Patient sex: F
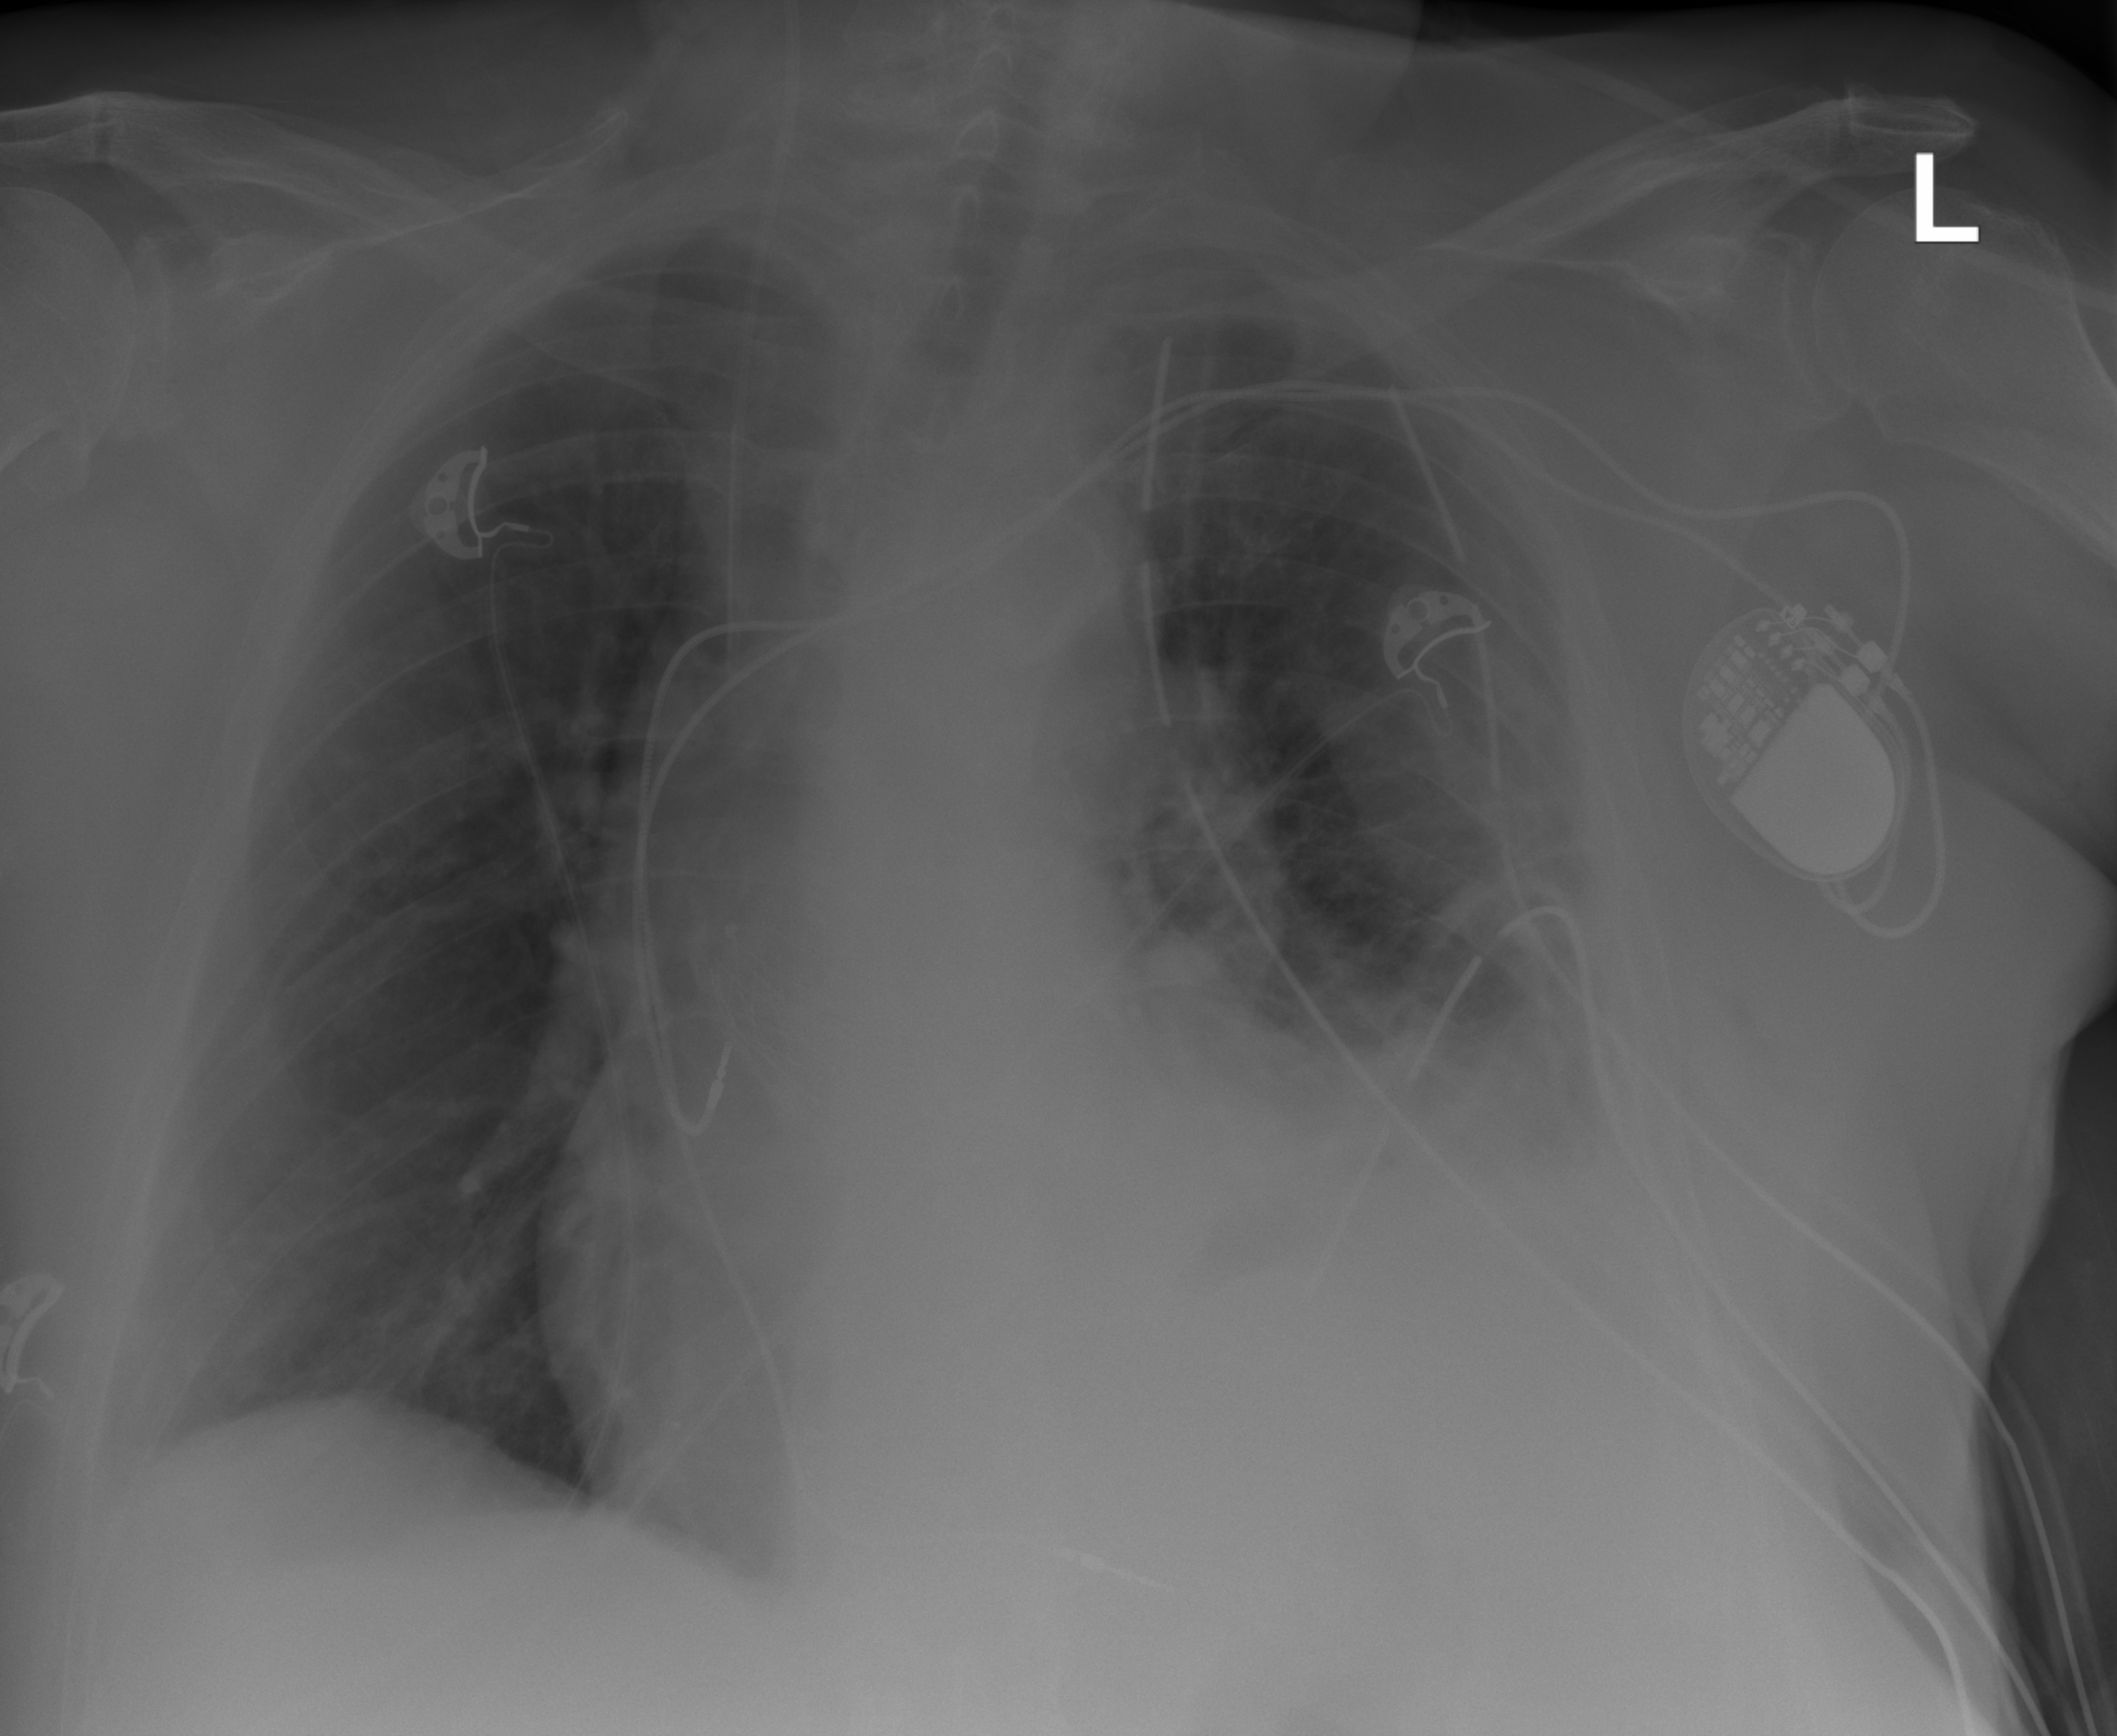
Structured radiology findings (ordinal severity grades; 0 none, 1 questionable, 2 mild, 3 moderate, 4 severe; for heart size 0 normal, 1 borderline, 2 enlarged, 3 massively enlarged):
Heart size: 2
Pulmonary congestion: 0
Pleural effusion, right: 1
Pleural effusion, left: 3
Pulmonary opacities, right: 0
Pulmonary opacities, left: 0
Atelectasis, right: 0
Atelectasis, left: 3